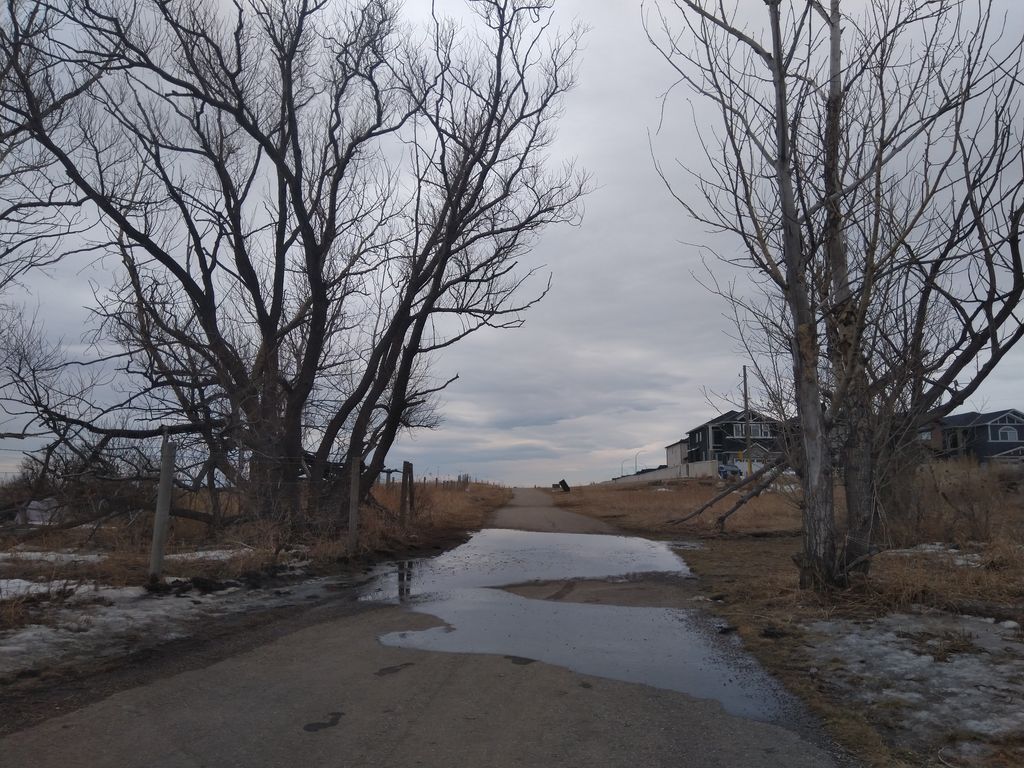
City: calgary